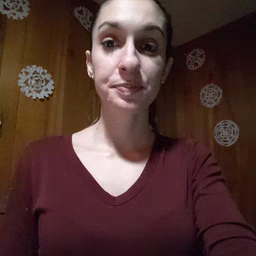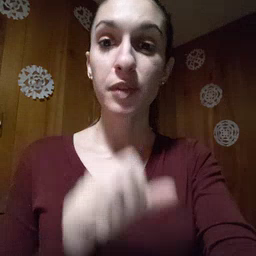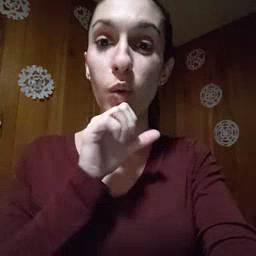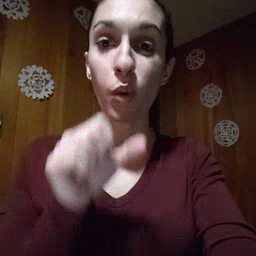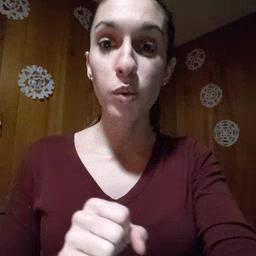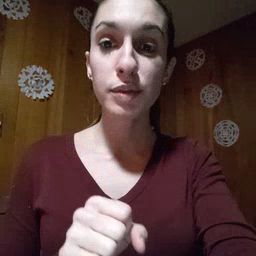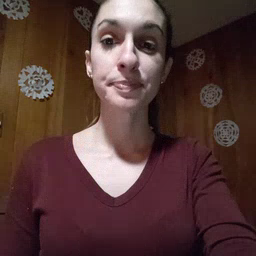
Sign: old